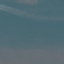
Land use / land cover: SeaLake